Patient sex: M
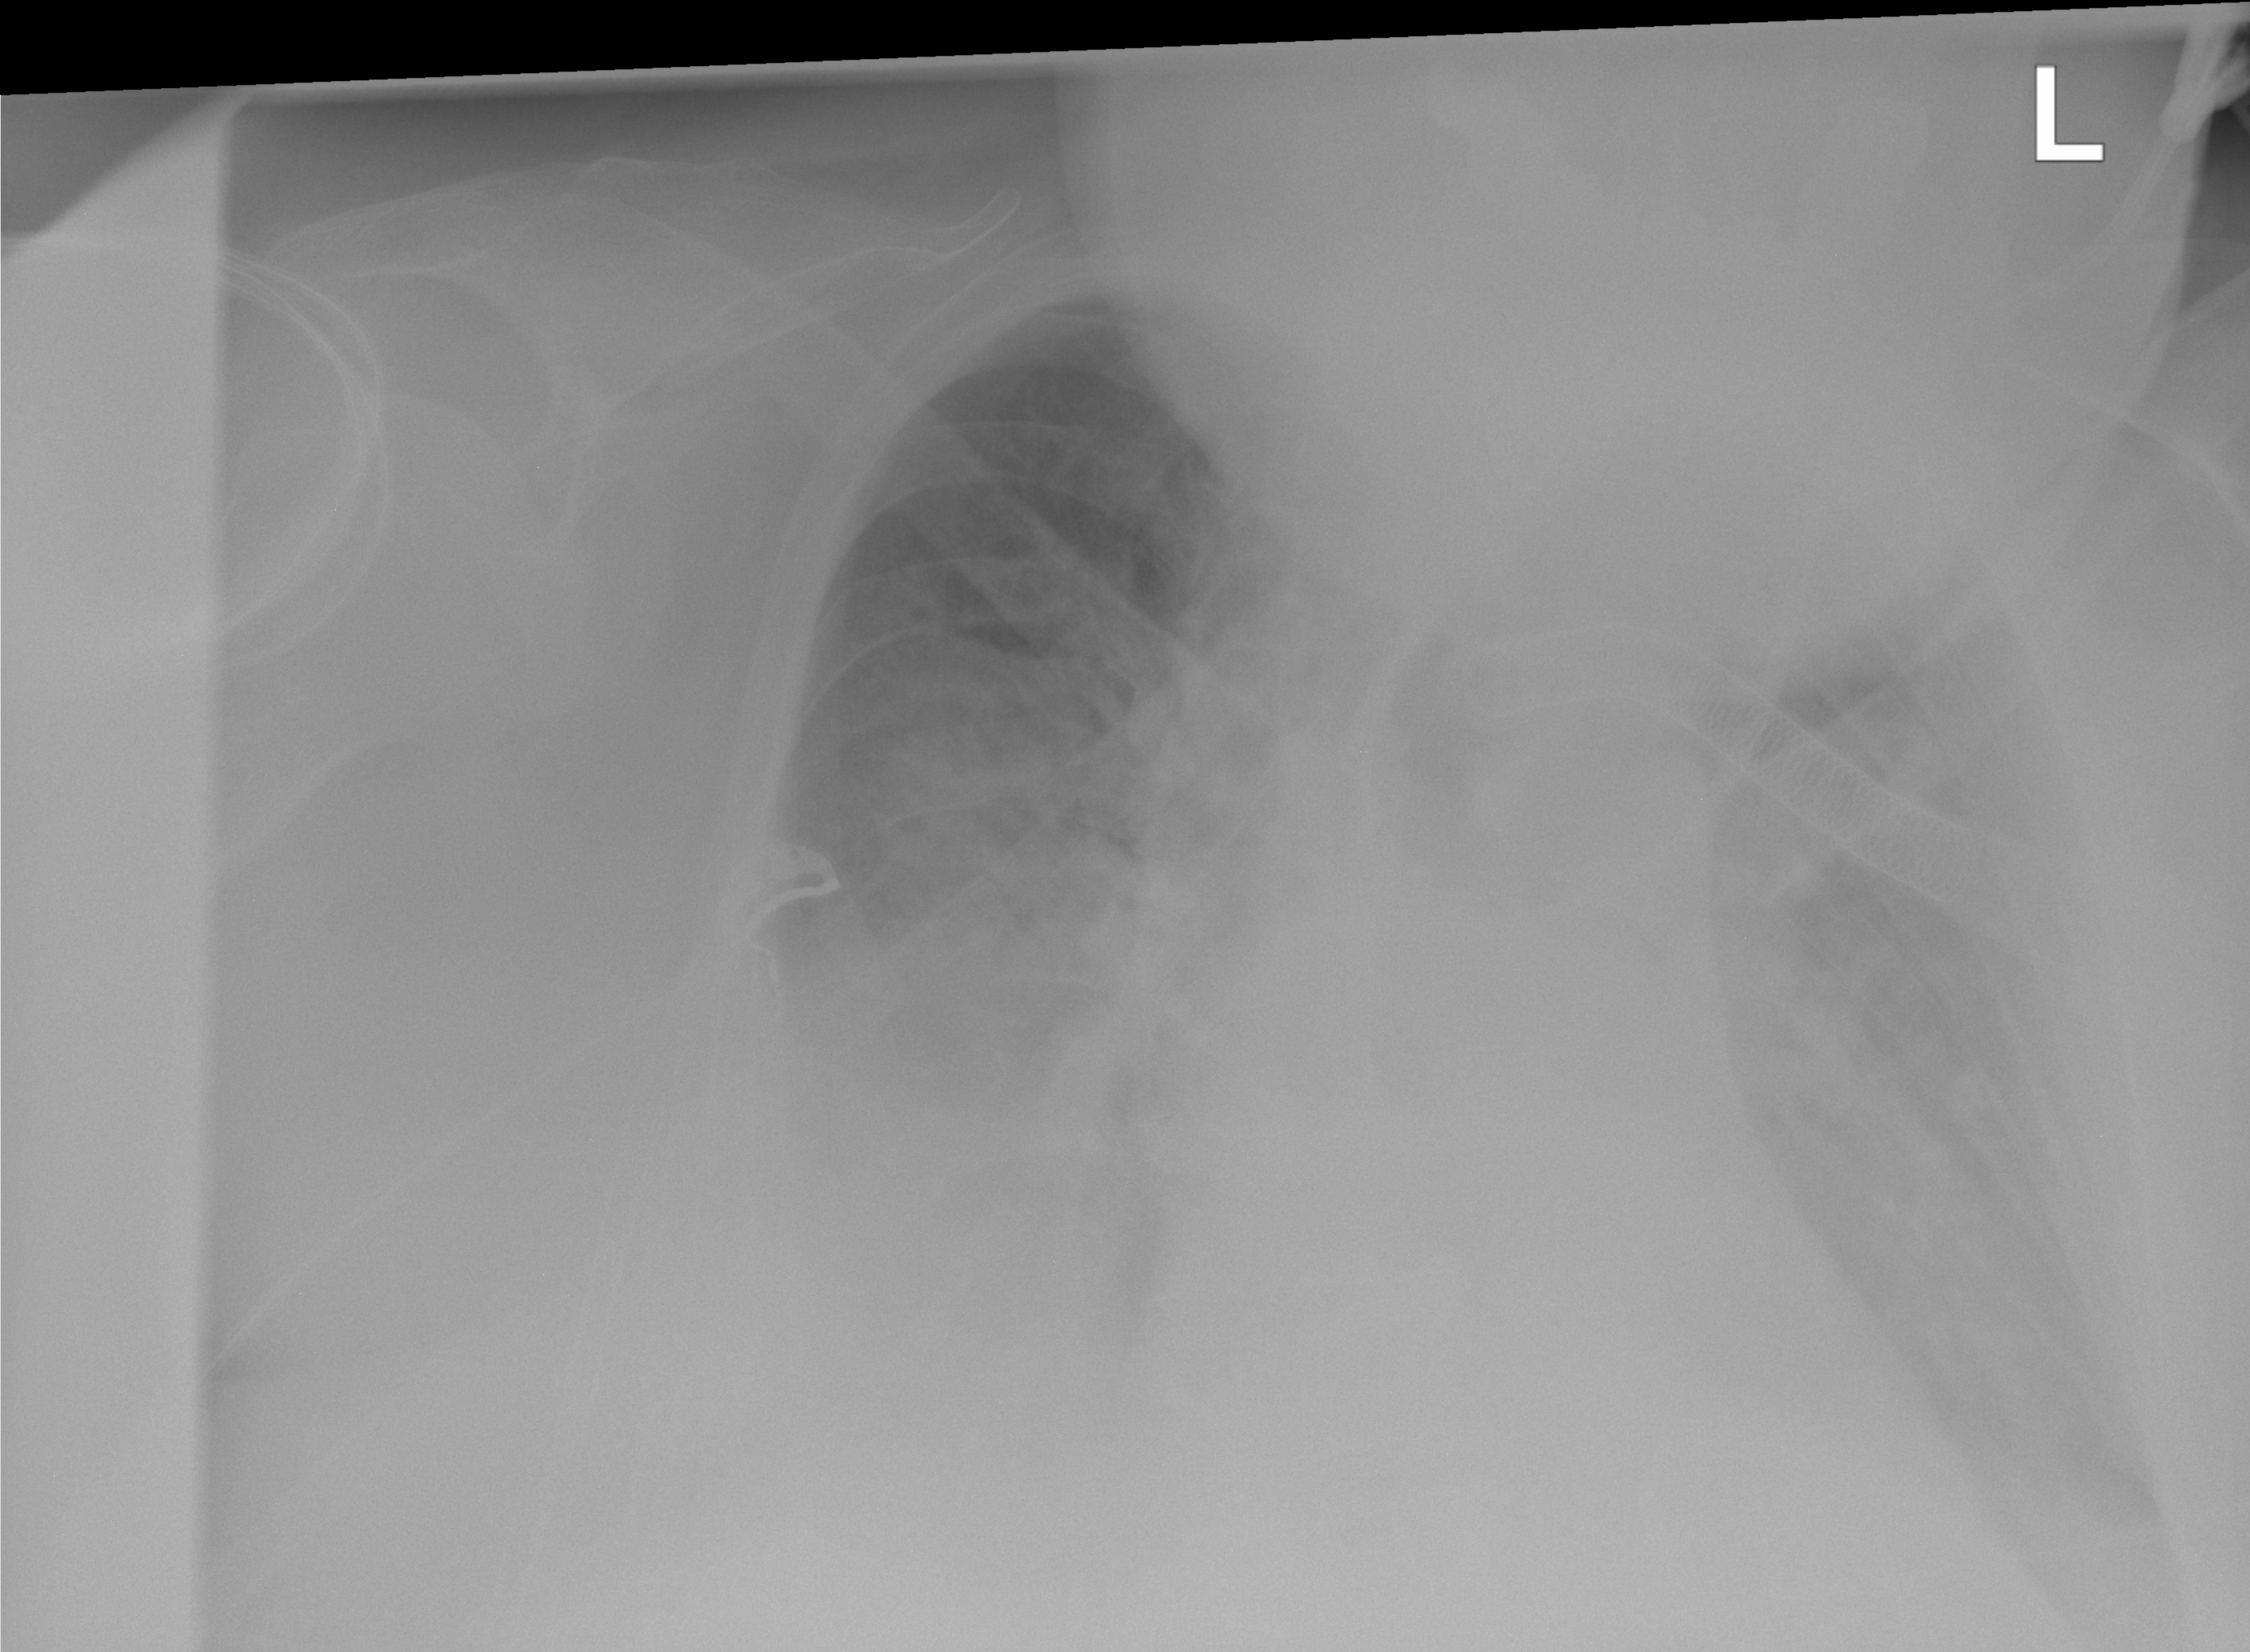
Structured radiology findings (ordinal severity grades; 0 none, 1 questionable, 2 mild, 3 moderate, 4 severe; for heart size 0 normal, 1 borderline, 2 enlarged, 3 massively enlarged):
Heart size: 2
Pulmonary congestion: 2
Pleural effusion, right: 2
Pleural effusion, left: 2
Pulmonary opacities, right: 2
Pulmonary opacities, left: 2
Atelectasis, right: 2
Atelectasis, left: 2